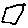
Label: square